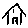
Label: house